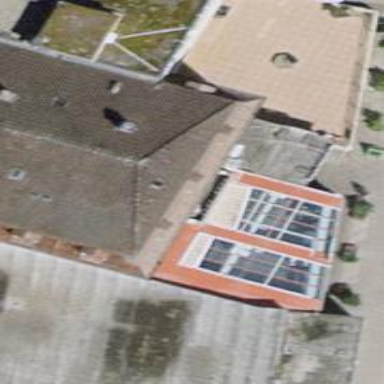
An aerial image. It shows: Restaurant.